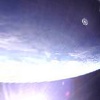
Label: sunburn